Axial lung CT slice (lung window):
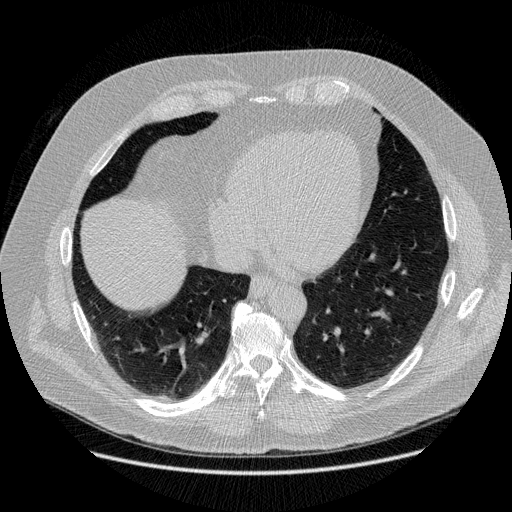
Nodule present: no